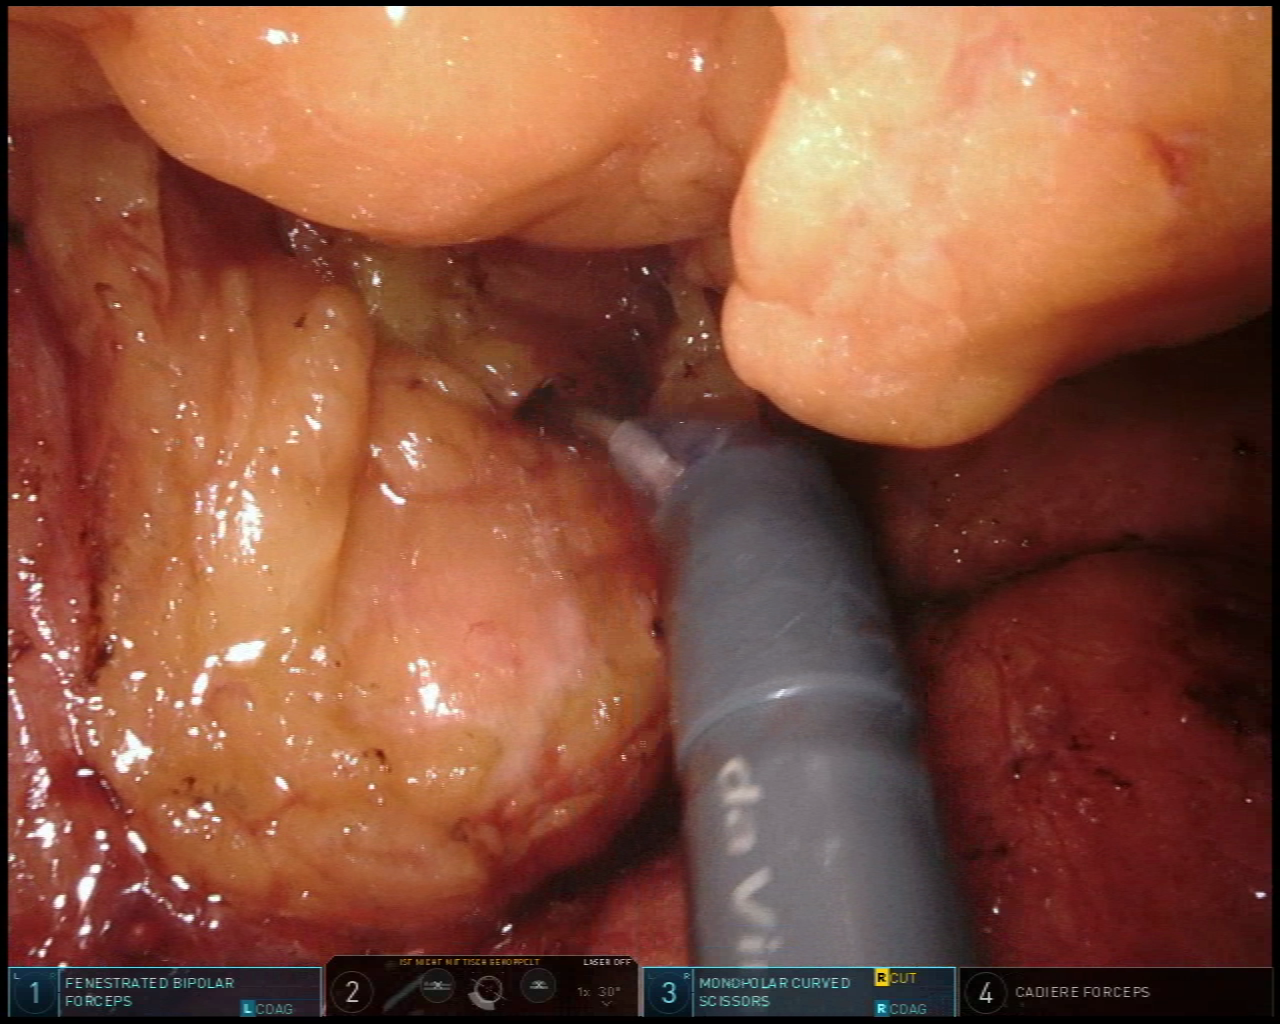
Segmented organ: pancreas
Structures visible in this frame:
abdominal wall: no
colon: no
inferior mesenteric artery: no
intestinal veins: no
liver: no
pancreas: yes
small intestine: no
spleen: no
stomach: no
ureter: no
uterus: no
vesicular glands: no